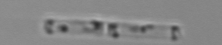
Label: Cerataulina_pelagica